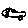
Label: car